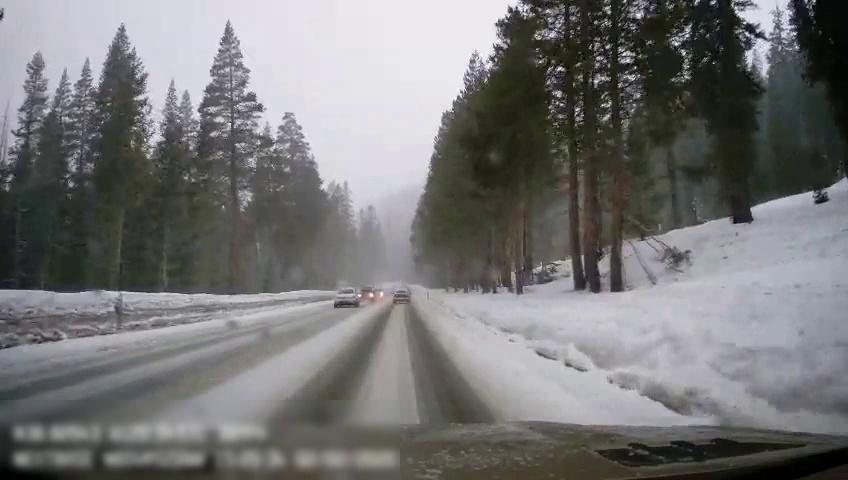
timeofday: Day
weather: Snowy
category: Drivable Space
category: Vehicles | SUV
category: Vehicles | SUV
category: Vehicles | SUV